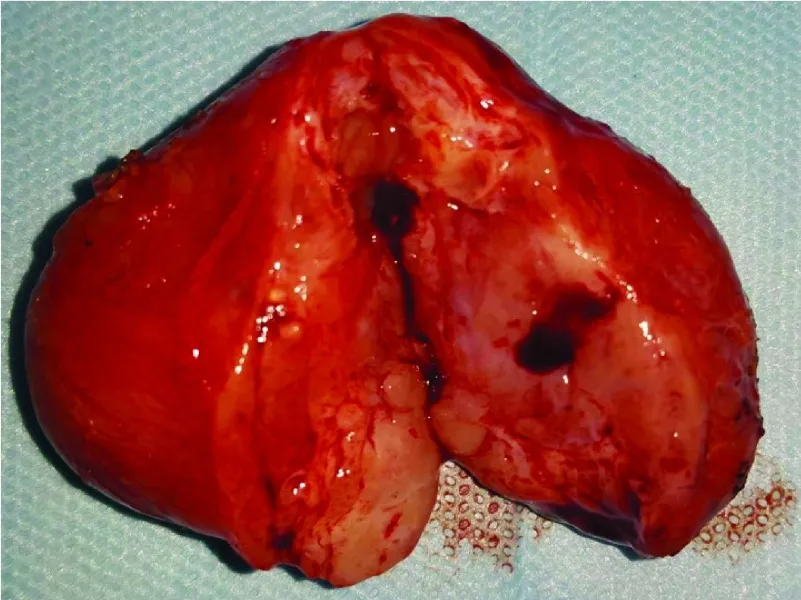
The resected benign teratoma.
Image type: pathology (h&e)